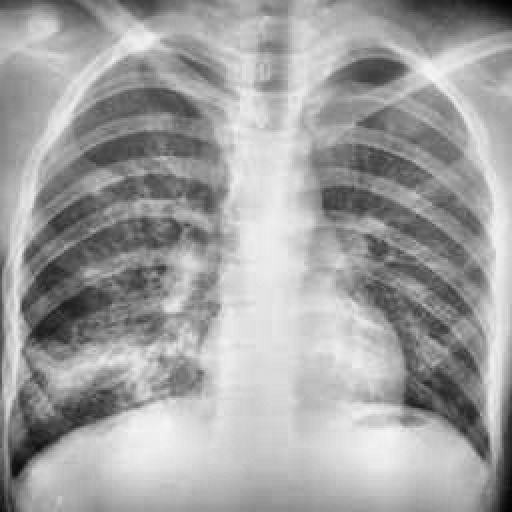
Finding: TUBERCULOSIS